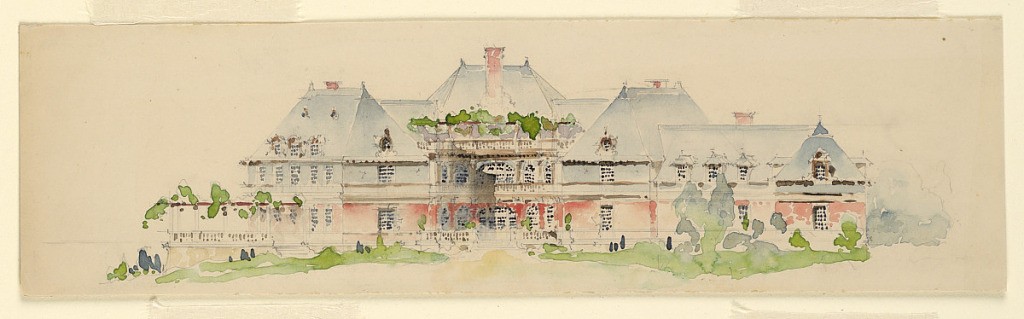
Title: Elevation of Mansion
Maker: Whitney Warren Jr., American, 1864–1943
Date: ca. 1894
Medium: Graphite, brush and watercolor on paper
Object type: Drawing
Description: Front elevation of building